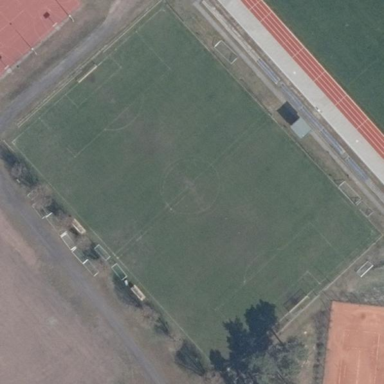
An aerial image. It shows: Soccer pitch for leisureland activities.